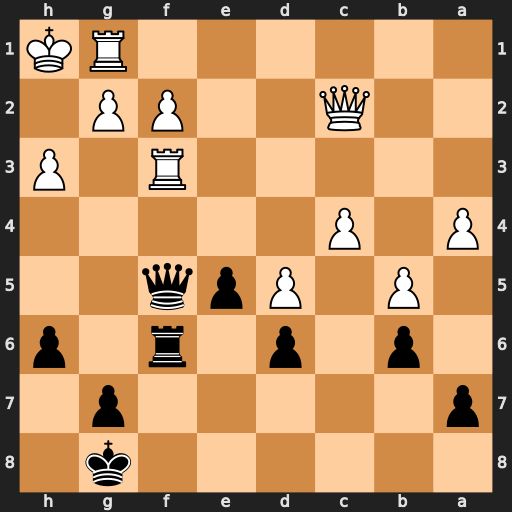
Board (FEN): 6k1/p5p1/1p1p1r1p/1P1Ppq2/P1P5/5R1P/2Q2PP1/6RK
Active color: b
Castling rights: -
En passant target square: -
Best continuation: Qxc2 Rxf6 gxf6